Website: lowes
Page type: billing-address
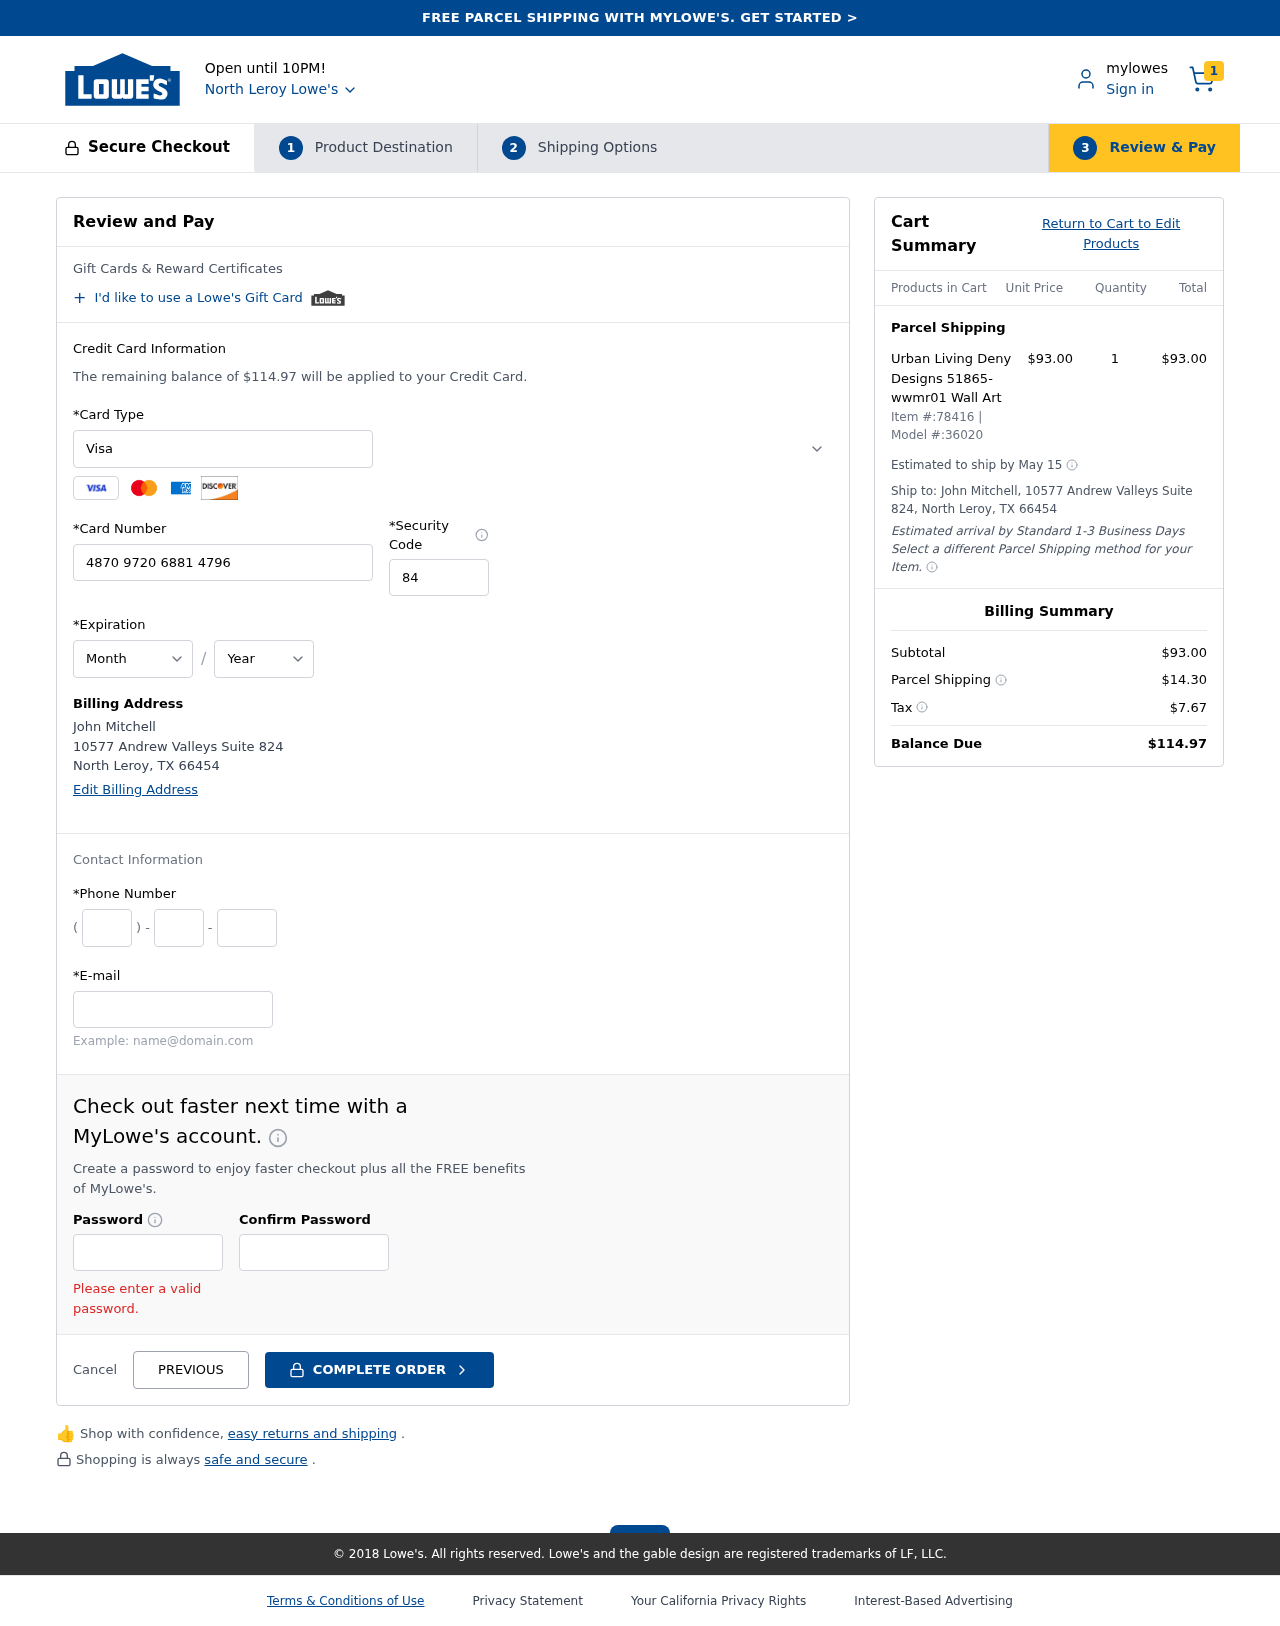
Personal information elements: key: PII_CARD_CVV
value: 843
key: PII_CARD_EXPIRY_MONTH
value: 11
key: PII_CARD_EXPIRY_YEAR
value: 29
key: PII_CARD_NUMBER
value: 4870 9720 6881 4796
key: PII_CARD_TYPE
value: Visa
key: PII_CITY
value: North Leroy
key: PII_CITY_STATE_ZIP
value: North Leroy, TX 66454
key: PII_EMAIL
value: johnmitchell@hotmail.com
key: PII_FULLNAME
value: John Mitchell
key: PII_PHONE_AREA
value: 327
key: PII_PHONE_PREFIX
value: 813
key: PII_PHONE_SUFFIX
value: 3676
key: PII_STREET
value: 10577 Andrew Valleys Suite 824
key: PII_FULLNAME2
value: John Mitchell
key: PII_STATE_ABBR
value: TX
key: PII_POSTCODE
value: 66454
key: PII_POSTCODE_FULL
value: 66454
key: PII_CITY_STATE
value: North Leroy, TX
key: PII_POSTCODE_NUMERIC
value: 66454
Product elements: key: PRODUCT1_NAME
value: Urban Living Deny Designs 51865-wwmr01 Wall Art
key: PRODUCT1_PRICE
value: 93
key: PRODUCT1_QUANTITY
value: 1
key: PRODUCT_ITEM_NUMBER
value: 78416
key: PRODUCT_MODEL_NUMBER
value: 36020
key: PRODUCT1_LINE_TOTAL
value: $93.00
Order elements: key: ORDER_NUM_ITEMS
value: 1
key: ORDER_TOTAL
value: $114.97
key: ORDER_SHIPPING_DATE
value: May 15
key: ORDER_SUBTOTAL
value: $93.00
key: ORDER_SHIPPING_COST
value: $14.30
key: ORDER_TAX
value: $7.67